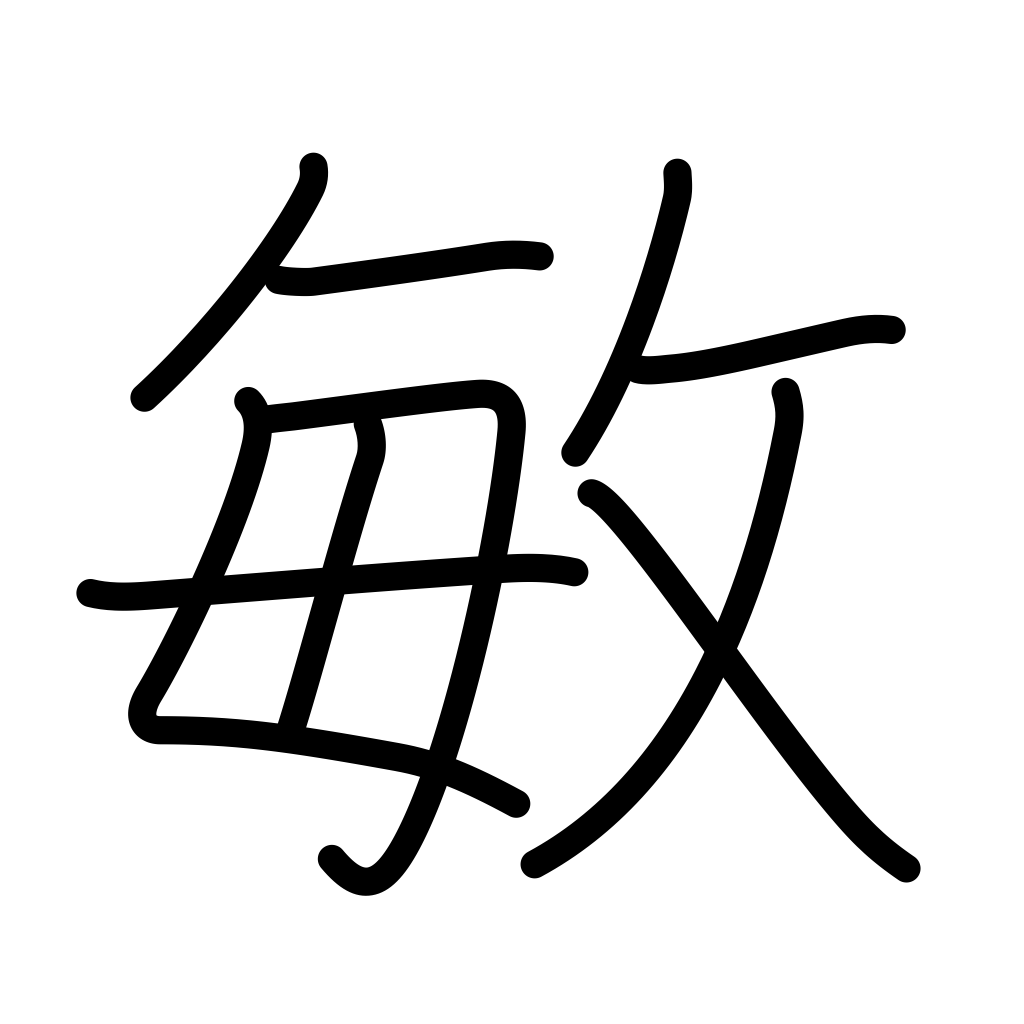
Meaning: cleverness, agile, alert